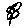
Label: flower